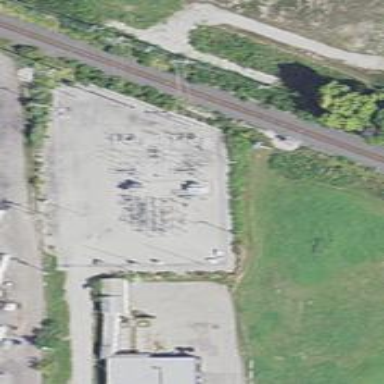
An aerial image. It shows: Building serving as substation.